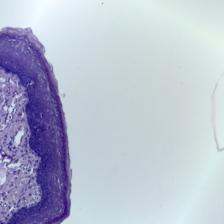
Diagnosis: Normal